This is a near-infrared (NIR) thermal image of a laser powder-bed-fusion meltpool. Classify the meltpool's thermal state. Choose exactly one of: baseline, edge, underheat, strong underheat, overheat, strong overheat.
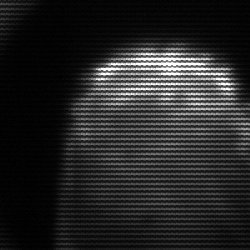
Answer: edge